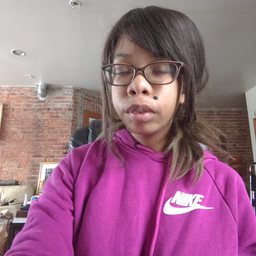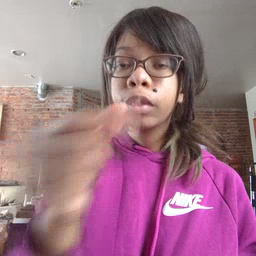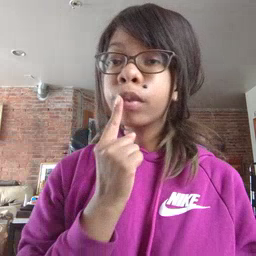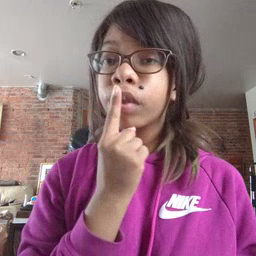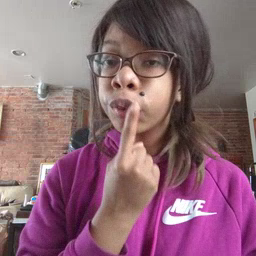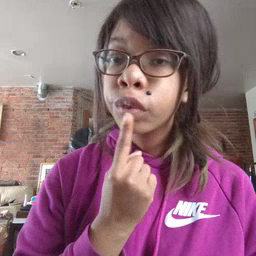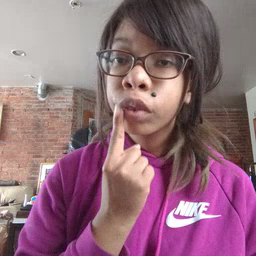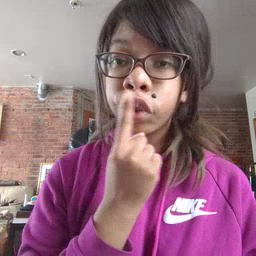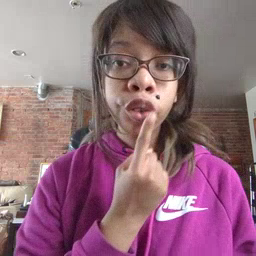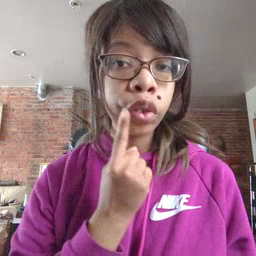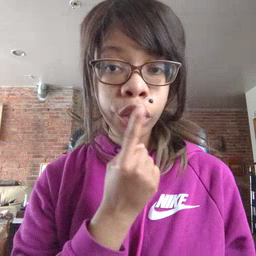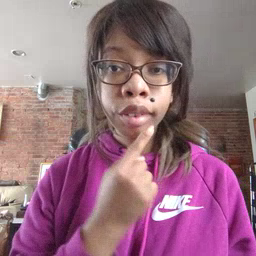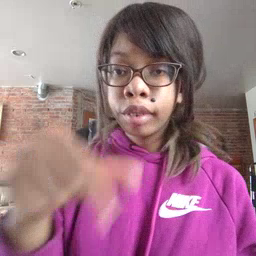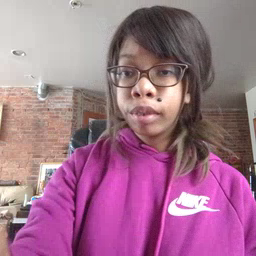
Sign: mouth